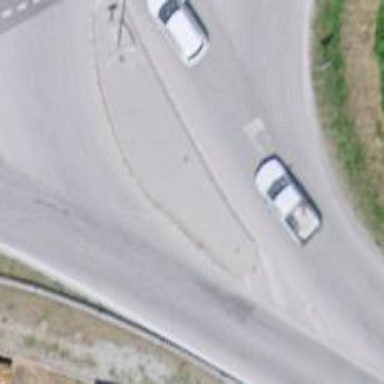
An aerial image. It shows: Tertiary road with asphalt surface.